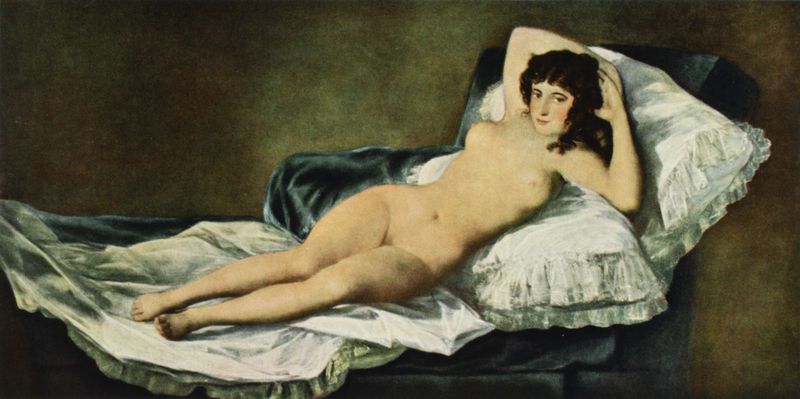
Titel: Die nackte Maja
Institution: Madrid, Museo del Prado
Schlagwörter: akt, nackt, grün, brust, frau, schwarz, weiss, zimmer, tuch, haare, decke, spitzen, locken, beine, sofa, kissen, goya, bett, laken, rüschen, bauchnabel, betttuch, goja, maya, liegender akt